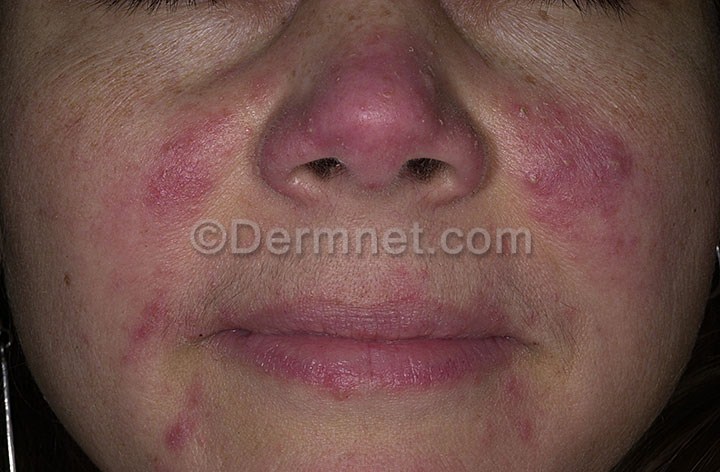
Disease: Acne and Rosacea Photos